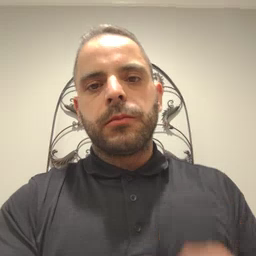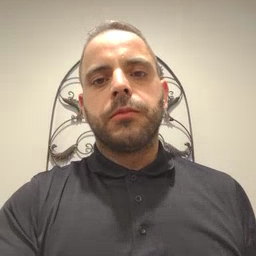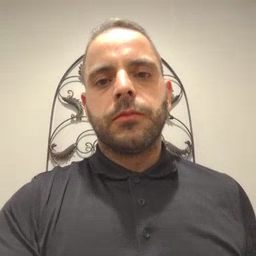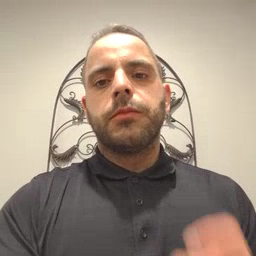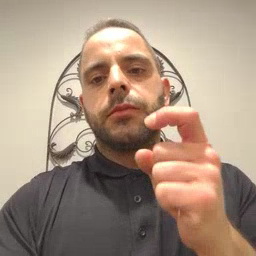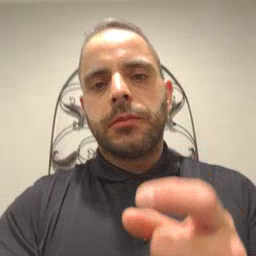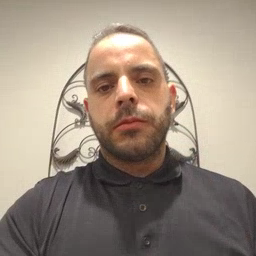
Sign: gift